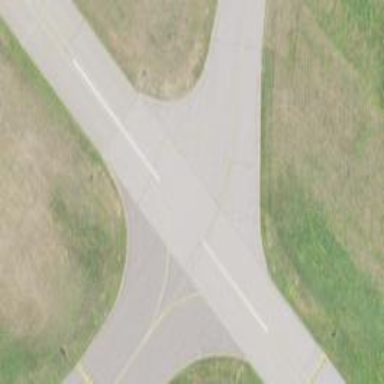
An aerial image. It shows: View of taxiway at the airport.